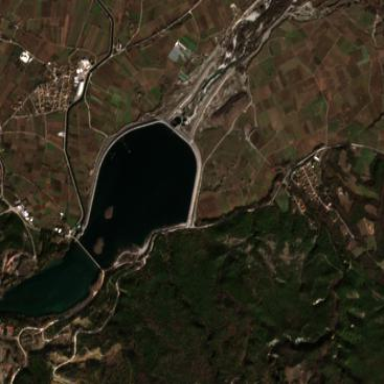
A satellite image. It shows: Dam made of soil.